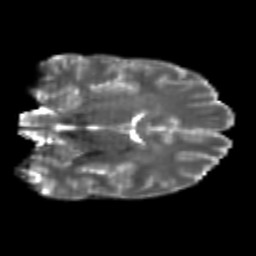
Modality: T2w
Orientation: coronal
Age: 22
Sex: male
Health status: healthy
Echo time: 0.074 s